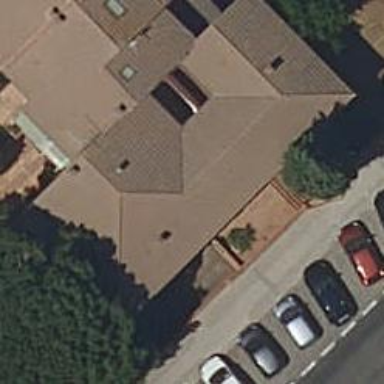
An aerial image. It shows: Terrace building.